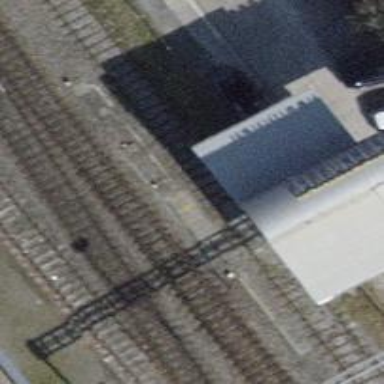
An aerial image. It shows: Railway switch.